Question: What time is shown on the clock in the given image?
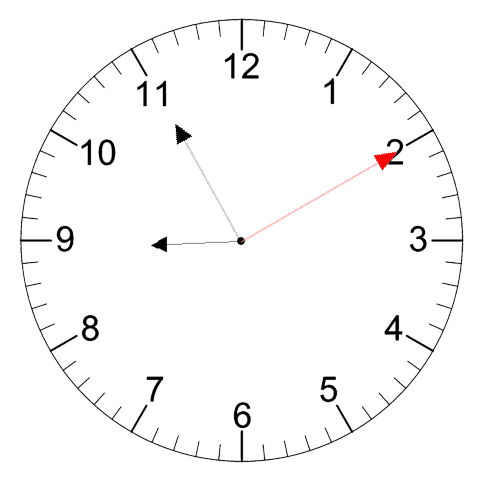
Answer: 08:55:10